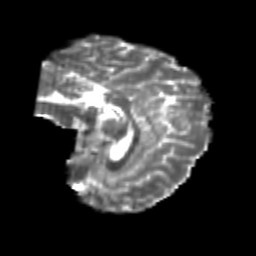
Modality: T2w
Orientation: sagittal
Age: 23
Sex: female
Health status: healthy
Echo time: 0.074 s